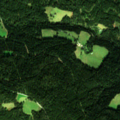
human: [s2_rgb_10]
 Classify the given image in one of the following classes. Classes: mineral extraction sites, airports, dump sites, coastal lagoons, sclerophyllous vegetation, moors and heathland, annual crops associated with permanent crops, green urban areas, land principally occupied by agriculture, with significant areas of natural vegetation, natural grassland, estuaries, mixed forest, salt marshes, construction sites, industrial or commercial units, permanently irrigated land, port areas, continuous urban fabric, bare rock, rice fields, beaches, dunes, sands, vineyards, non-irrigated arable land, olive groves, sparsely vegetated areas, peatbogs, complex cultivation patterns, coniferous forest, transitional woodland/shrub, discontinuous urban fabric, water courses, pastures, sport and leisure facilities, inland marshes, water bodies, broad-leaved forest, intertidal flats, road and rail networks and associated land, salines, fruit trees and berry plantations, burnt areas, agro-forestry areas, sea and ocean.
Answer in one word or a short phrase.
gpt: pastures, coniferous forest